Interaction volume radius: 5 \u00c5
Interaction volume height: 15 \u00c5
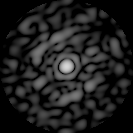
Disorder parameter: 0.8482